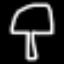
Label: mushroom